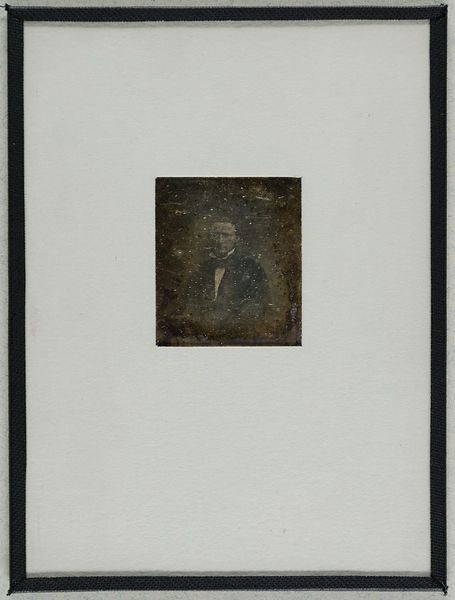
Titel: Unbekannter Mann
Standort: Hamburg
Institution: Museum für Kunst und Gewerbe Hamburg
Schlagwörter: mann, portrait, foto, fotografie, photographie, photo, lichtbild, daguerreotypie, bildwerke, angewandte und bildende kunst, hessische systematik, porträt, porträtfotografie, porträtphotographie, hüftbild